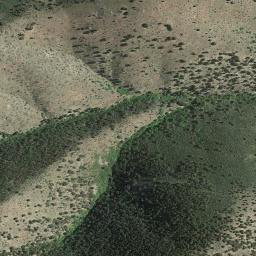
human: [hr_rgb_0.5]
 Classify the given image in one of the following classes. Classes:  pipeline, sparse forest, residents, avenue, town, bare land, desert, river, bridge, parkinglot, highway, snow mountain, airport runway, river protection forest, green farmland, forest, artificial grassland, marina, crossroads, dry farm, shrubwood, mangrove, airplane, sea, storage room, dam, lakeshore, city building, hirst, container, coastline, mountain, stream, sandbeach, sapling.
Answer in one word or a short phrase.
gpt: mountain